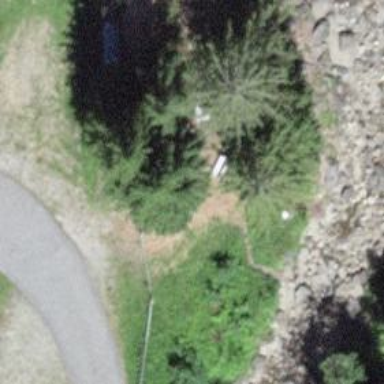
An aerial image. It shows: Picnic table located in leisure land area.